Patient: sex M, age 55
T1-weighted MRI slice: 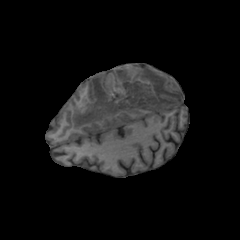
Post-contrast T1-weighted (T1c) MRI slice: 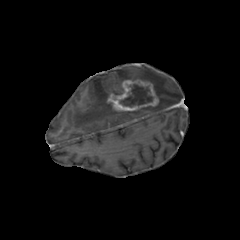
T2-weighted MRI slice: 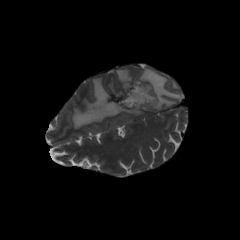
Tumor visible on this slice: yes
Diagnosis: Glioblastoma, IDH-wildtype
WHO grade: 4